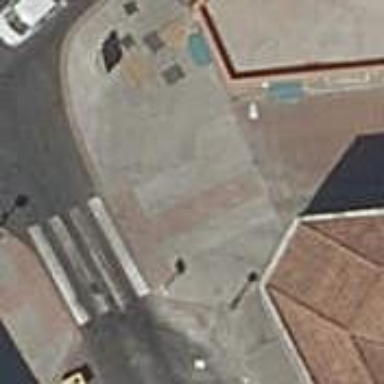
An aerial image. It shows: Pedestrian road paved with paving stones.